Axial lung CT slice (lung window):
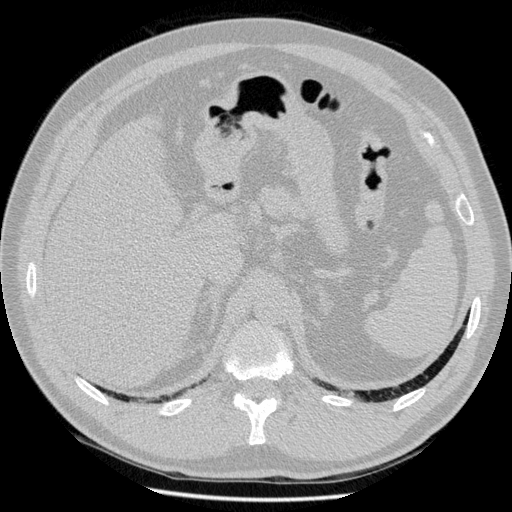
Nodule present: no